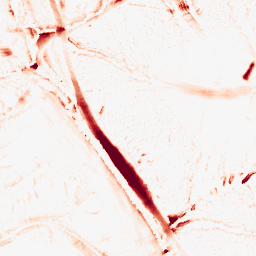
Category: morphological
Decomposition family: morphological_diamond
Decomposition parameters: operation: opening
radius: 10
Upsampling method: sinc_blackman
Upsampling parameters: scale: 4
kernel_size: 16
Upsampling scale: 4